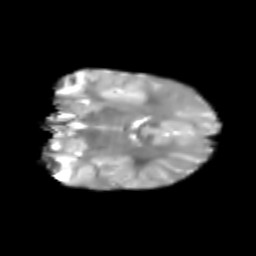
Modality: T2w
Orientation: coronal
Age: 6
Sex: female
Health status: healthy